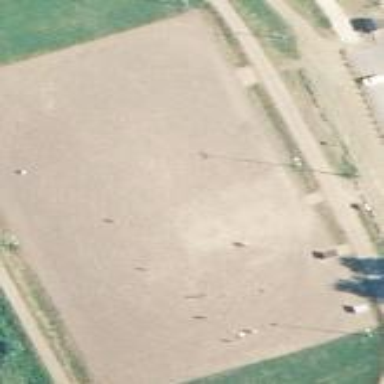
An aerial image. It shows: Pitch with fine gravel surface designated for leisure land.